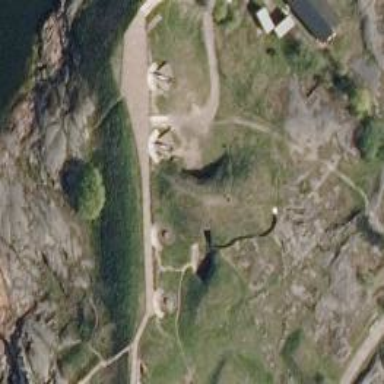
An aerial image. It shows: Military bunker.